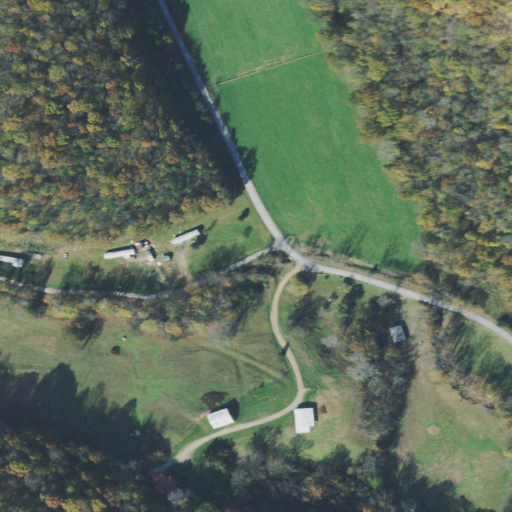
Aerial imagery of valley in Tennessee named Love Hollow containing pasture, deciduous forest, open development, mixed forest, low intensity development, and medium intensity development